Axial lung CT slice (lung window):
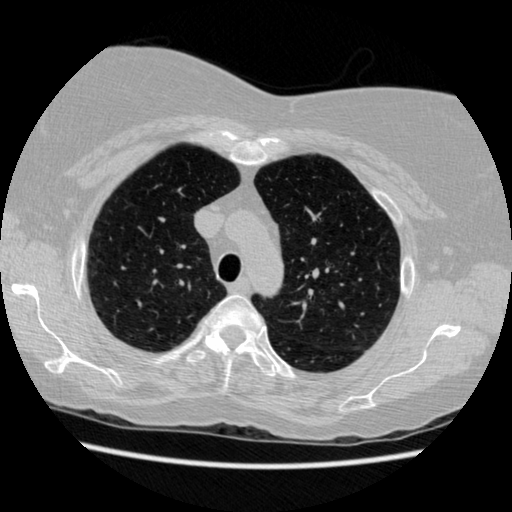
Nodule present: no